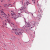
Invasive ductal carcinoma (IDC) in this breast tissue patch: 1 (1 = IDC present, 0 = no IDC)